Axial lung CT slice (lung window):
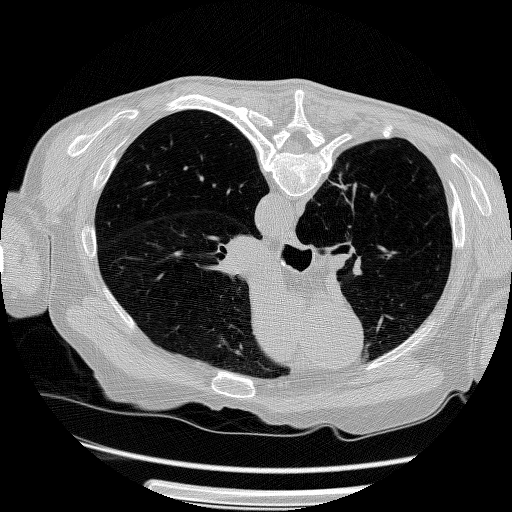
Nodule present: no